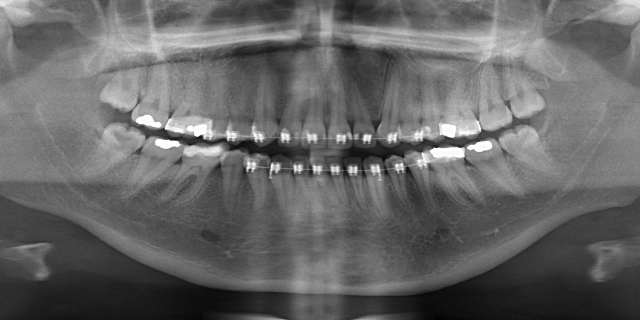
adult